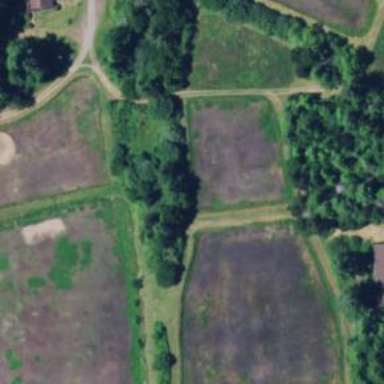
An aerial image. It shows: Farmland with cranberries as the crop.